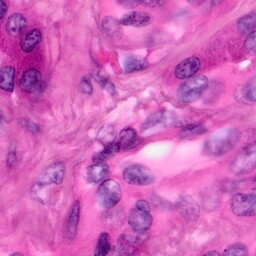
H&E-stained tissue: Pancreatic